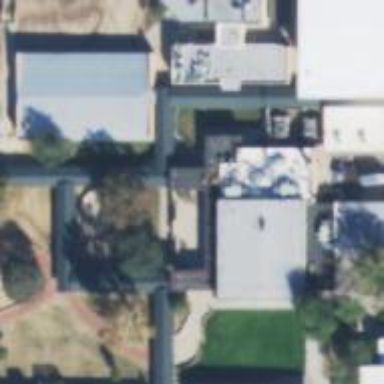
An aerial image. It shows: School building.